Interaction volume radius: 10 \u00c5
Interaction volume height: 15 \u00c5
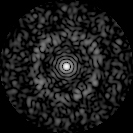
Disorder parameter: 0.834